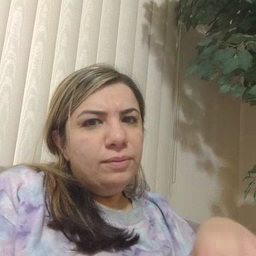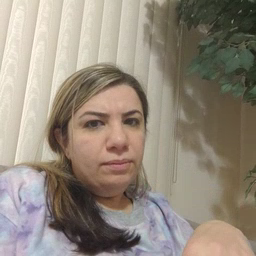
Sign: who